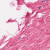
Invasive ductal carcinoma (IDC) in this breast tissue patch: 0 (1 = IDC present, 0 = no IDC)